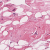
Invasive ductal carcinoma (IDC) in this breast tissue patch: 0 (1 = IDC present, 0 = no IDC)